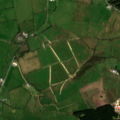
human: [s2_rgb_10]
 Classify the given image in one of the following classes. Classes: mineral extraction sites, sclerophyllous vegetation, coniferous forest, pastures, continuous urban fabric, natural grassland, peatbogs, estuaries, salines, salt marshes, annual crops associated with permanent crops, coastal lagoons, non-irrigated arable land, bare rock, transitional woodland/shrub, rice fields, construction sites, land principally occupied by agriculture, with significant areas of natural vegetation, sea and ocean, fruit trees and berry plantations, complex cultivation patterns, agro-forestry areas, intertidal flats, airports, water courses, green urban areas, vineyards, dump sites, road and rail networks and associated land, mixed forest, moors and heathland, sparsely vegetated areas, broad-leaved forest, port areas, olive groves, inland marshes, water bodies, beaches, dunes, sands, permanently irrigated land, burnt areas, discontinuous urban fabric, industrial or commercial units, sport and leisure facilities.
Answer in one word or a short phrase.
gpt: pastures, coniferous forest